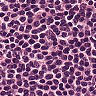
Metastatic tissue present: no